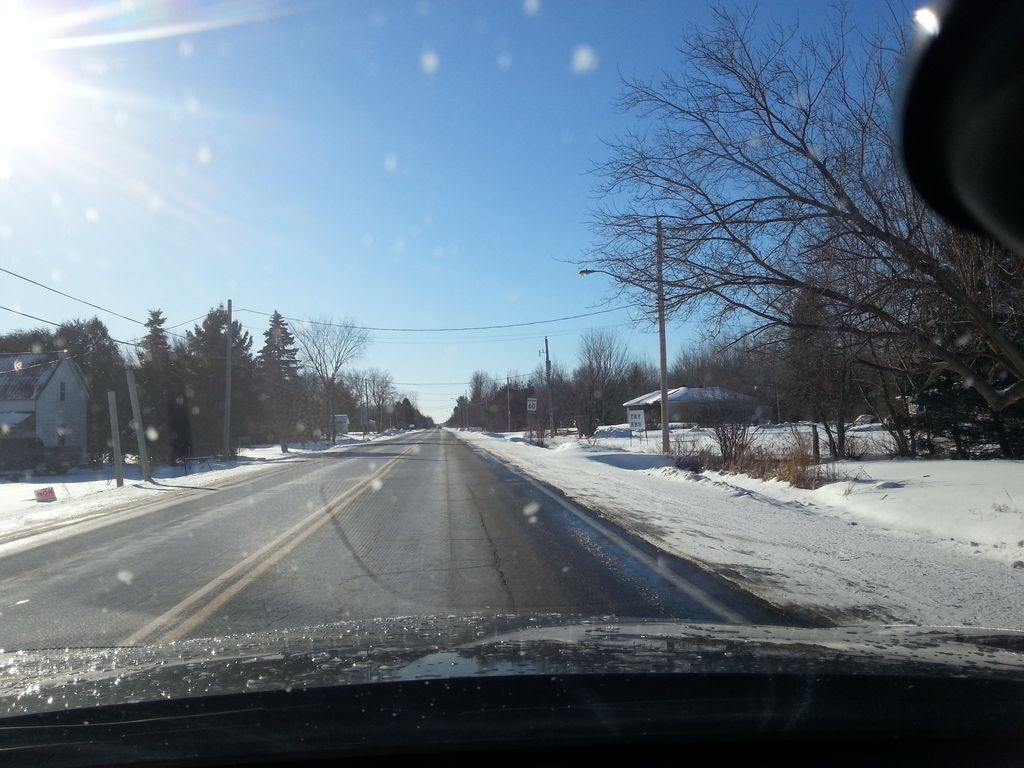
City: ottawa-gatineau